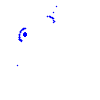
Particle: kaon